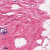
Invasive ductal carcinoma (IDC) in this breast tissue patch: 0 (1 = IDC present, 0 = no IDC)